Current action and preconditions to check: trajectory_clear

Your task: For each precondition in the list above, predict whether it will hold at this action.

Consider the current scene as observed from the mobile robot's camera, and analyze the predicted future states of all dynamic agents (e.g., people, animals, vehicles, or any moving entities) within the NEXT SECOND.

IMPORTANT: Only answer "very likely" if you are absolutely certain—based on strong, clear evidence—that a dynamic agent will violate the precondition in the predicted future state. Do NOT answer "very likely" for unlikely, ambiguous, or low-probability risks.

Ask yourself for each precondition: Is there a high probability, with clear and convincing evidence, that the predicted future states of any dynamic agent will interfere with the predicted future state of the currently executing action within the NEXT SECOND, causing that precondition to fail?

Assess the risk level based on these predictions. Use "likely" or "very likely" if motions create a clear risk of interference.

Use "neutral" or "improbable" if agents are nearby but their predicted paths are clearly diverging or non-conflicting.

Failure Risk Categories: "very improbable", "improbable", "neutral", "likely", "very likely"

Answer Format: Output ONLY the probability_of_failure value from these categories: "very improbable", "improbable", "neutral", "likely", "very likely"

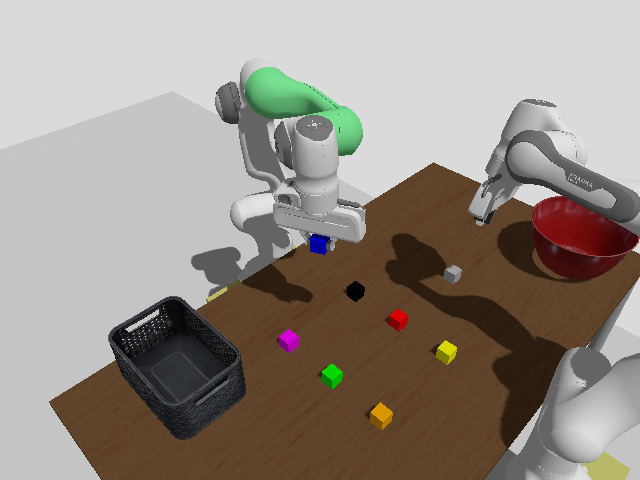

Answer: very improbable